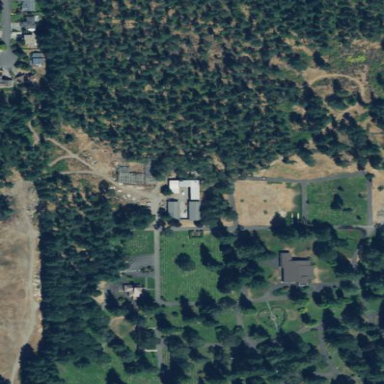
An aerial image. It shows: Cemetery.